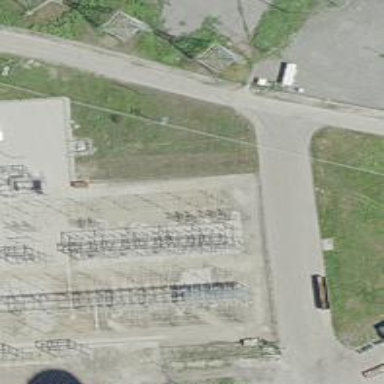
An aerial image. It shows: Switch for power supply.